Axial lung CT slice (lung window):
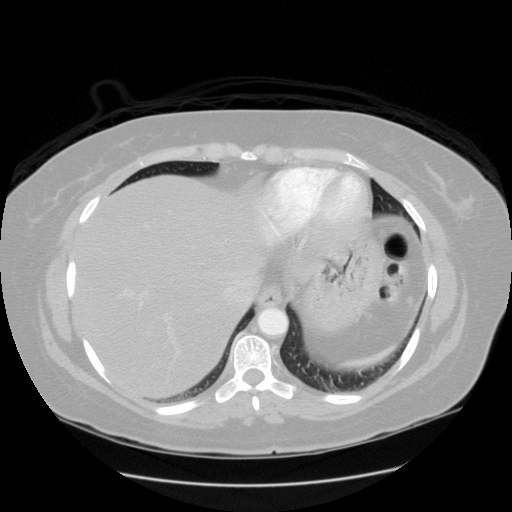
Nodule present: no